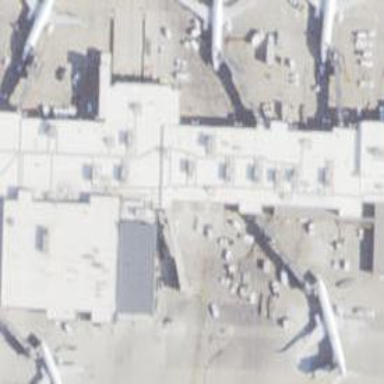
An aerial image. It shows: Information terminal.